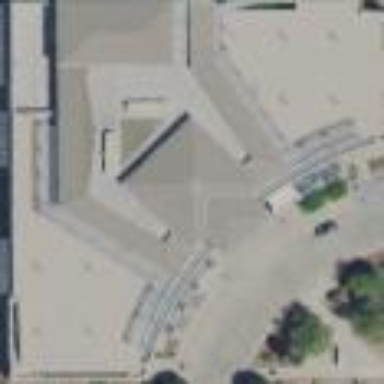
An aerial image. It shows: Library building.